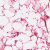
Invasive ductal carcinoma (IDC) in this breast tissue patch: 0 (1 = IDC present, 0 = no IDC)